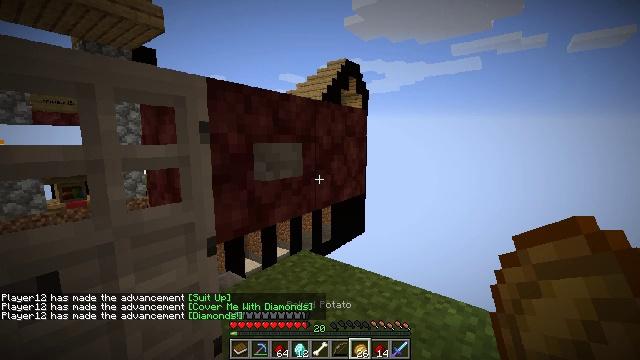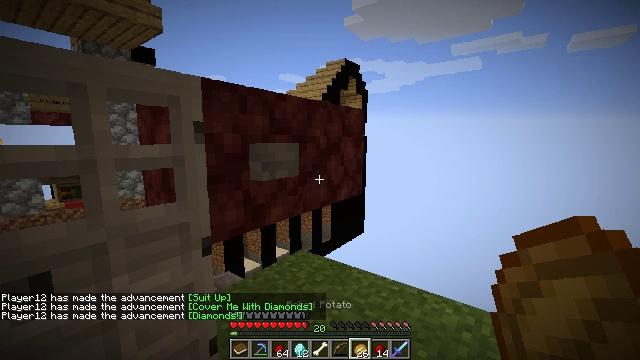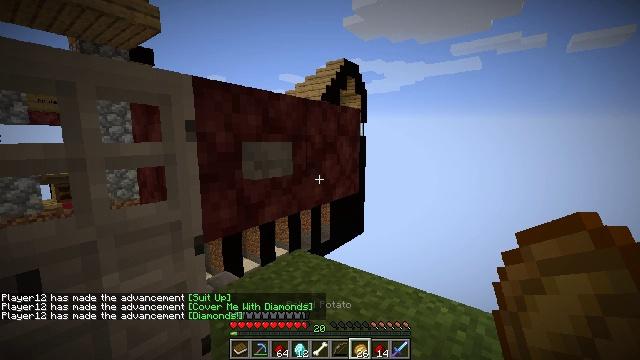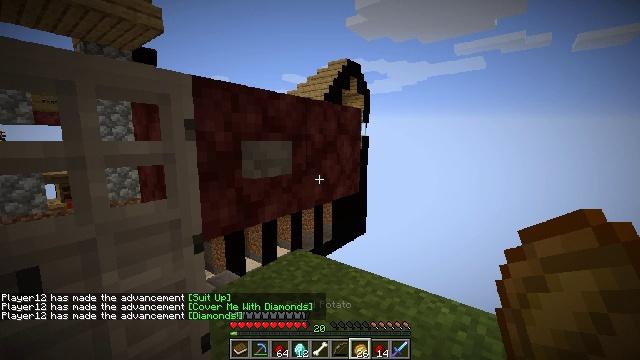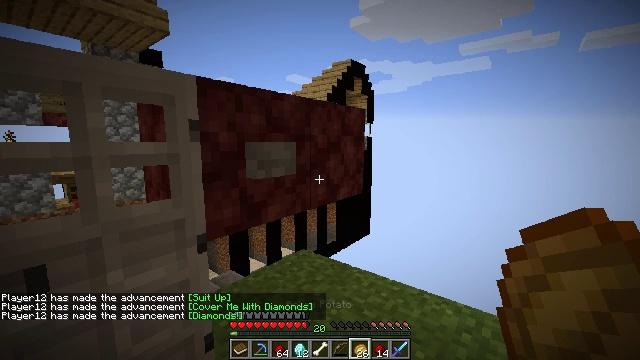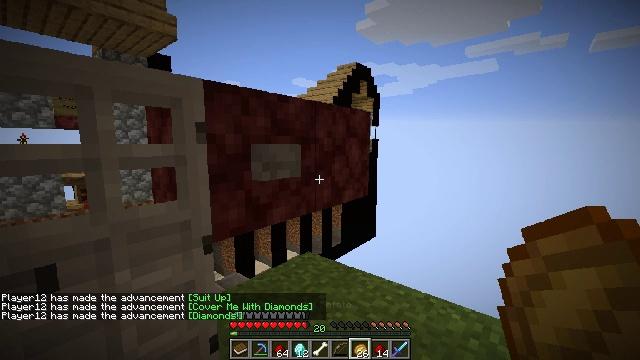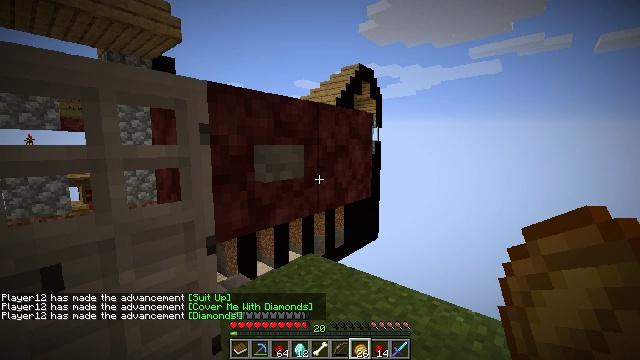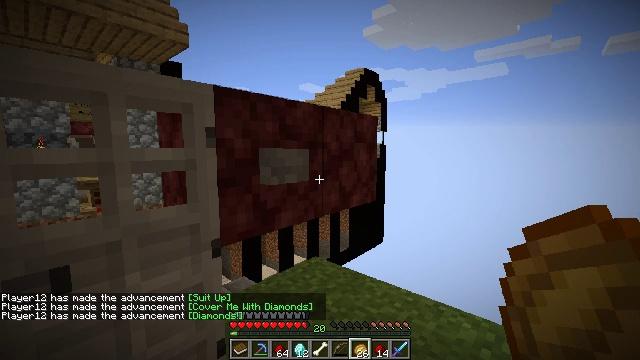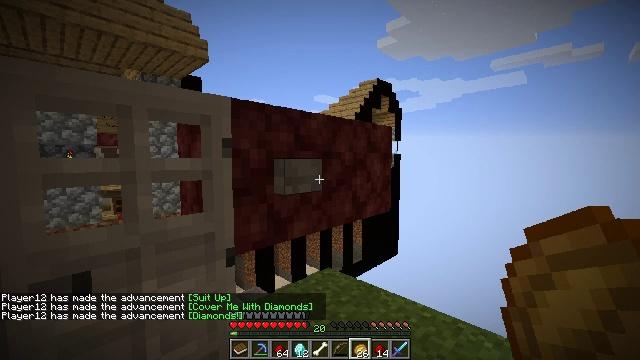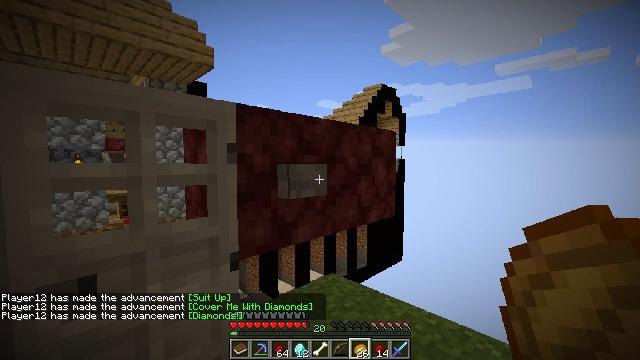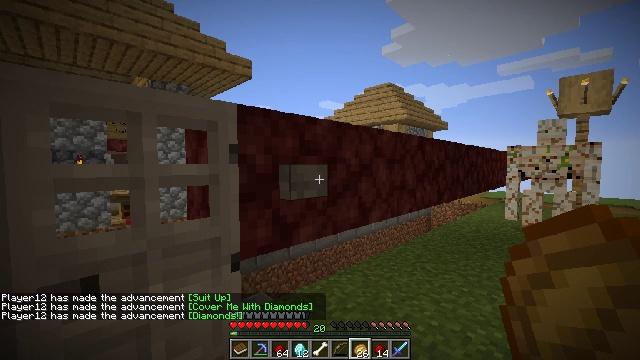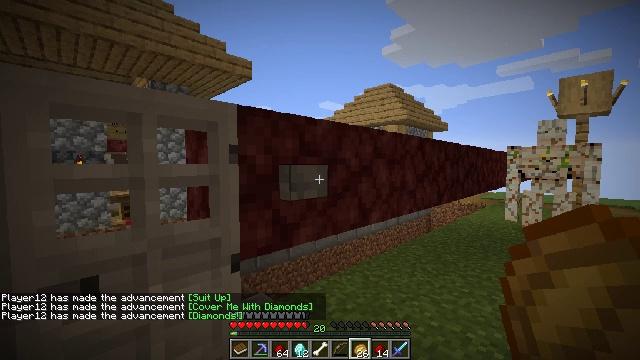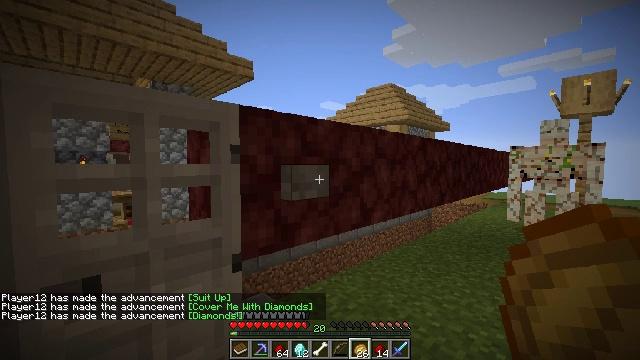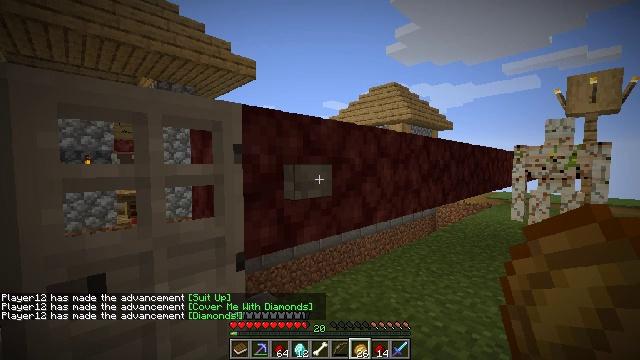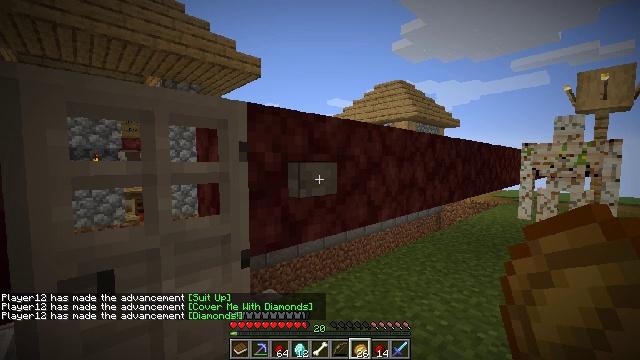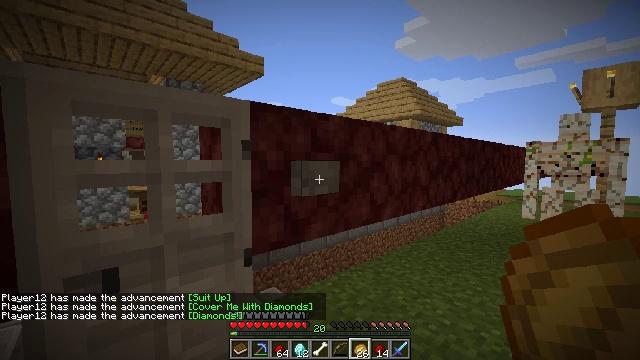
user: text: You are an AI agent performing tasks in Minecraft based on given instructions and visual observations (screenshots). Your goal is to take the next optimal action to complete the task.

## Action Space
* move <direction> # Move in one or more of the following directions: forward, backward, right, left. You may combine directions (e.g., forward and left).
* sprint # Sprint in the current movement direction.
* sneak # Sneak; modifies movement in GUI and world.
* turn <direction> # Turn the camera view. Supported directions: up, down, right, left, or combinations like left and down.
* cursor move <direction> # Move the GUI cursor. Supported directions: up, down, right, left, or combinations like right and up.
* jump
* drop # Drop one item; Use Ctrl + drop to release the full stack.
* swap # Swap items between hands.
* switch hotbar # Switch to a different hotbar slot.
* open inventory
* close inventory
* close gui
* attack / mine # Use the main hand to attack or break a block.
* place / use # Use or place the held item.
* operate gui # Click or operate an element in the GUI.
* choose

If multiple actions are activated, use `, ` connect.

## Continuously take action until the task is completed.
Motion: motion action
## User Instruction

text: craft item air
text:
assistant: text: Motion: no_op
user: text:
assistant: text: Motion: no_op
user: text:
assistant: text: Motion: no_op
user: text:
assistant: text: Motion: no_op
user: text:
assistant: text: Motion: turn left
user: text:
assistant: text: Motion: no_op
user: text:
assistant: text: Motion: turn left
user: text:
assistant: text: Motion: turn left and up
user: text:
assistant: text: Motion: turn up
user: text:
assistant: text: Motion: no_op
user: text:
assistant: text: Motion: no_op
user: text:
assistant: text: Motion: no_op
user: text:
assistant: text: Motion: no_op
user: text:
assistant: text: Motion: turn left
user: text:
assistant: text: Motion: no_op
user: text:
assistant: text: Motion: no_op
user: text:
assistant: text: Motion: no_op
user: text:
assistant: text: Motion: turn right and down
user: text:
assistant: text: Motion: turn right
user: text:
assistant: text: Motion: turn right
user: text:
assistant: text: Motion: turn right and down
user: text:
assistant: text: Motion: turn right
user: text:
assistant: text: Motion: turn left and up
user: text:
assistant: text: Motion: no_op
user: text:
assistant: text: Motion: turn right and down
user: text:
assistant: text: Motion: turn right
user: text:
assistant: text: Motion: turn right
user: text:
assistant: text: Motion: turn right
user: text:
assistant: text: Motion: turn right
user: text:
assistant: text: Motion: turn right